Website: crate-barrel
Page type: payment
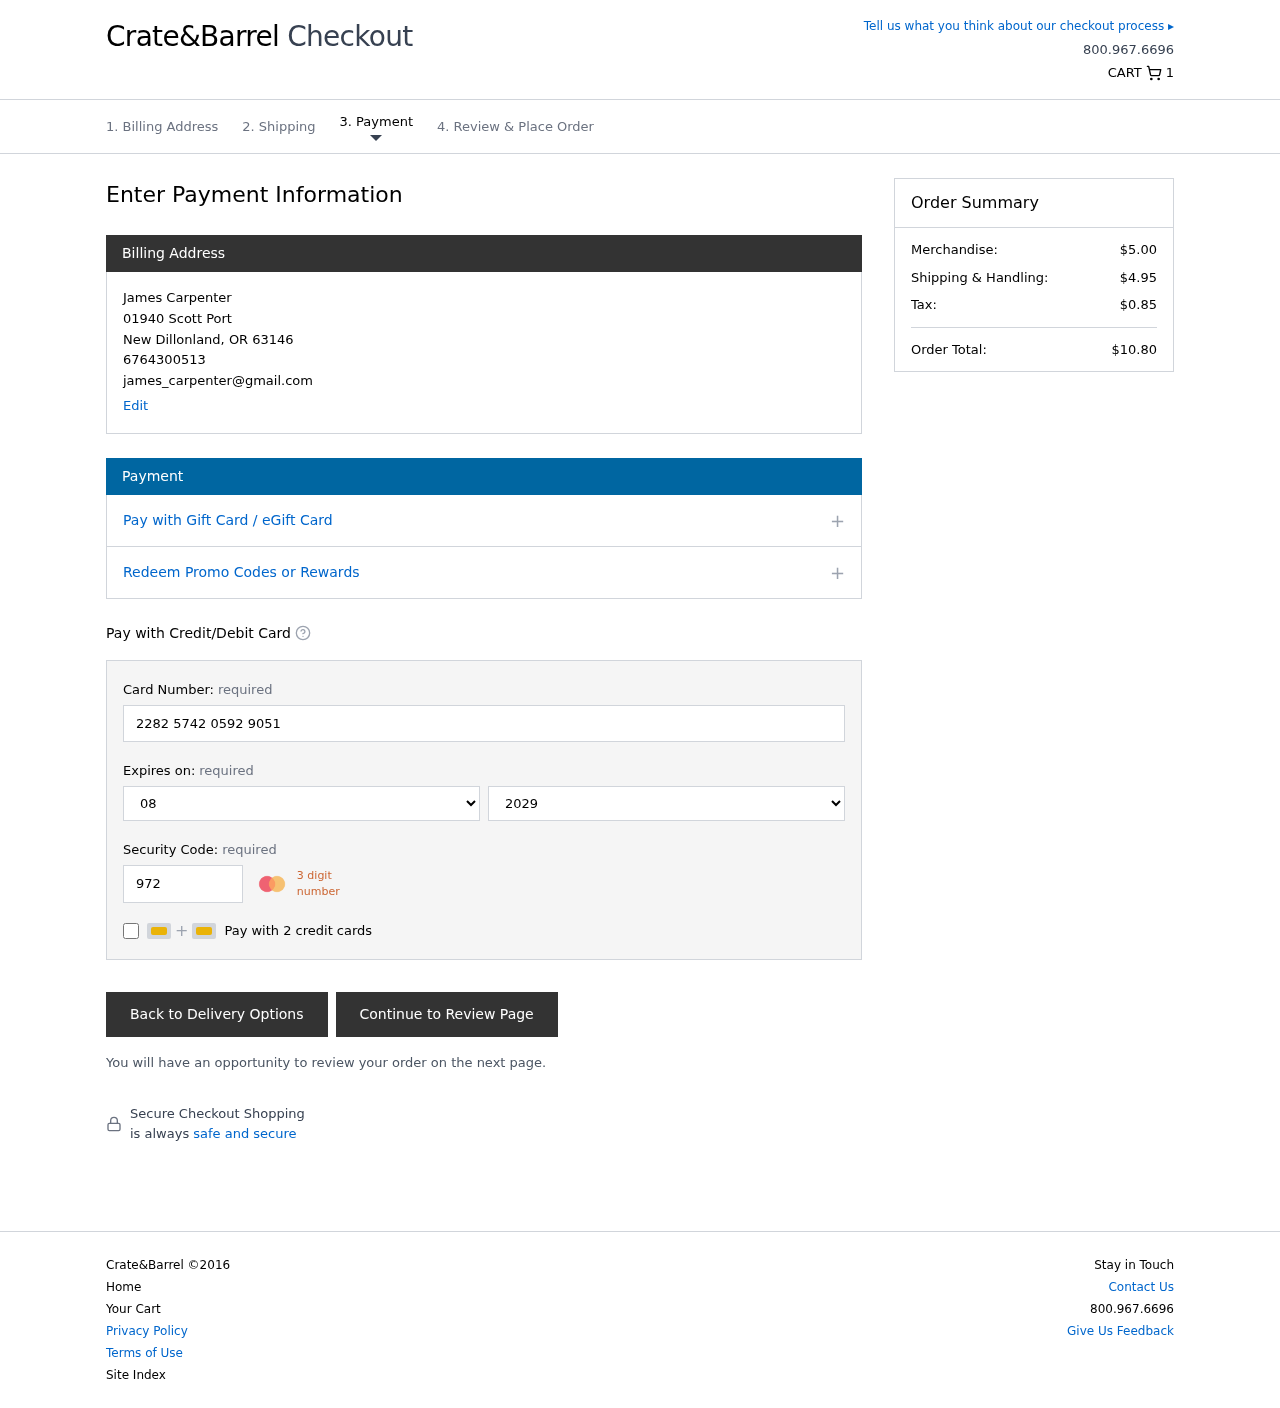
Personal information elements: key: PII_CARD_CVV
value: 972
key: PII_CARD_EXPIRY_MONTH
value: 08
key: PII_CARD_EXPIRY_YEAR
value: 29
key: PII_CARD_NUMBER
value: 2282 5742 0592 9051
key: PII_CITY
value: New Dillonland
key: PII_EMAIL
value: james_carpenter@gmail.com
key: PII_FULLNAME
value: James Carpenter
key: PII_PHONE
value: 6764300513
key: PII_POSTCODE
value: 63146
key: PII_STATE_ABBR
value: OR
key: PII_STREET
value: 01940 Scott Port
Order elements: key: ORDER_NUM_ITEMS
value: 1
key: ORDER_SUBTOTAL
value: $5.00
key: ORDER_SHIPPING_COST
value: $4.95
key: ORDER_TAX
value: $0.85
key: ORDER_TOTAL
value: $10.80